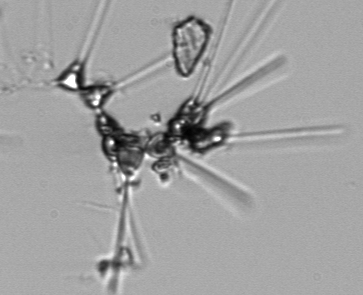
Label: Asterionellopsis_glacialis